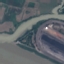
Land use / land cover: River